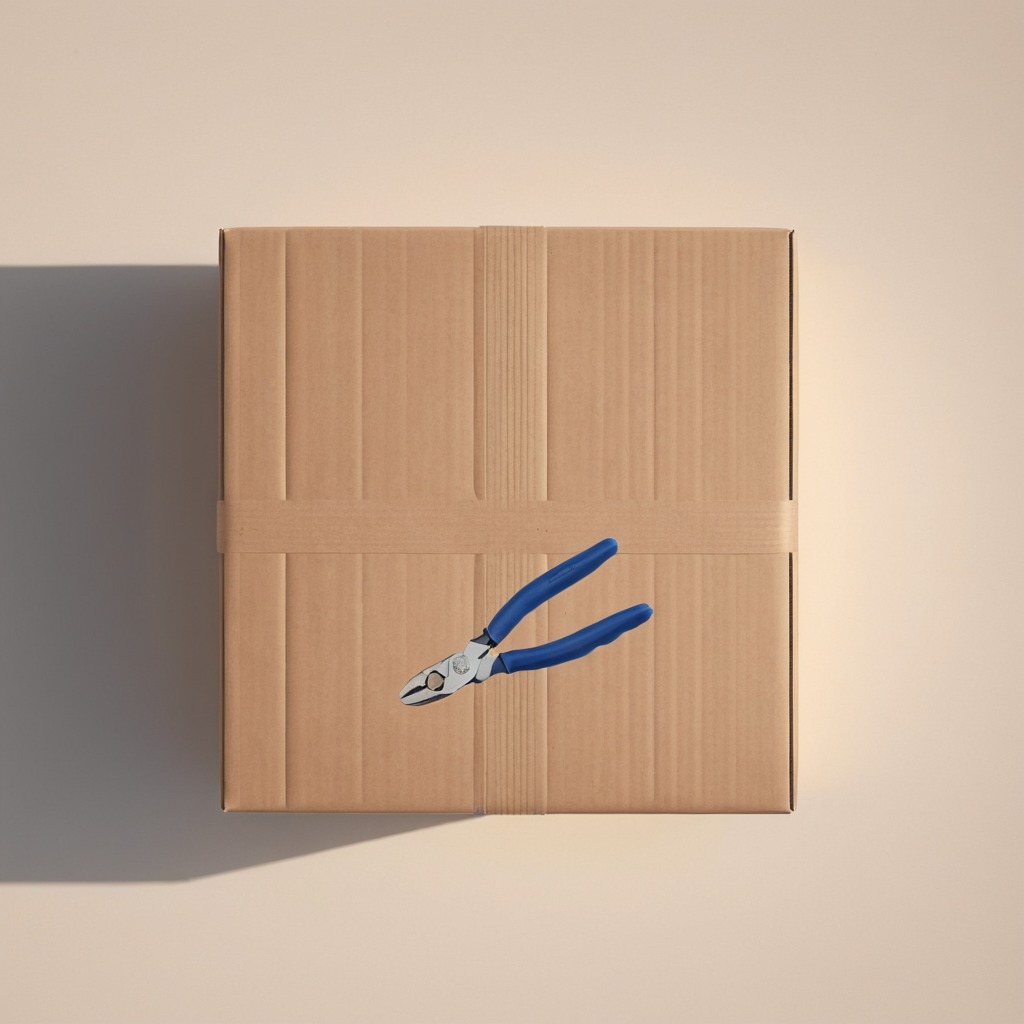
A plier is lying on the cardboard box surface.